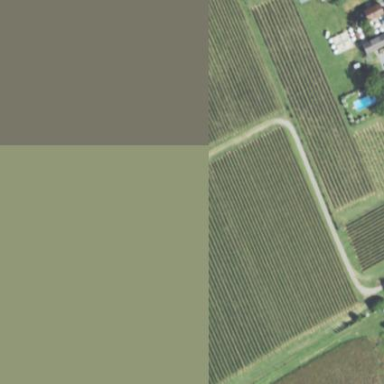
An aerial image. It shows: Vineyard with grape crops.